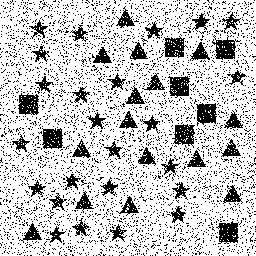
Squares: 8
Triangles: 16
Stars: 24
Total shapes: 48